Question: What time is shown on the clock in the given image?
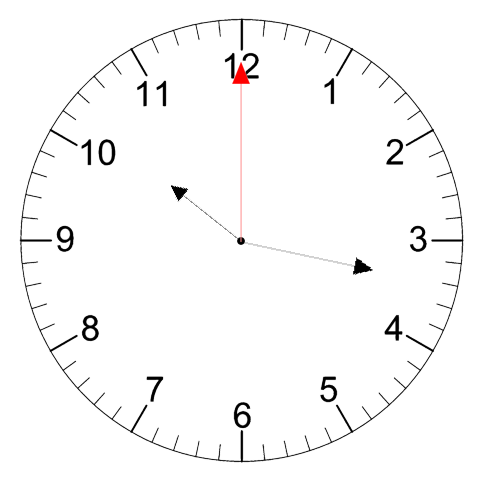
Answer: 10:17:00